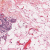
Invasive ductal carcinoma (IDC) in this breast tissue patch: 0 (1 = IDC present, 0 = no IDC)